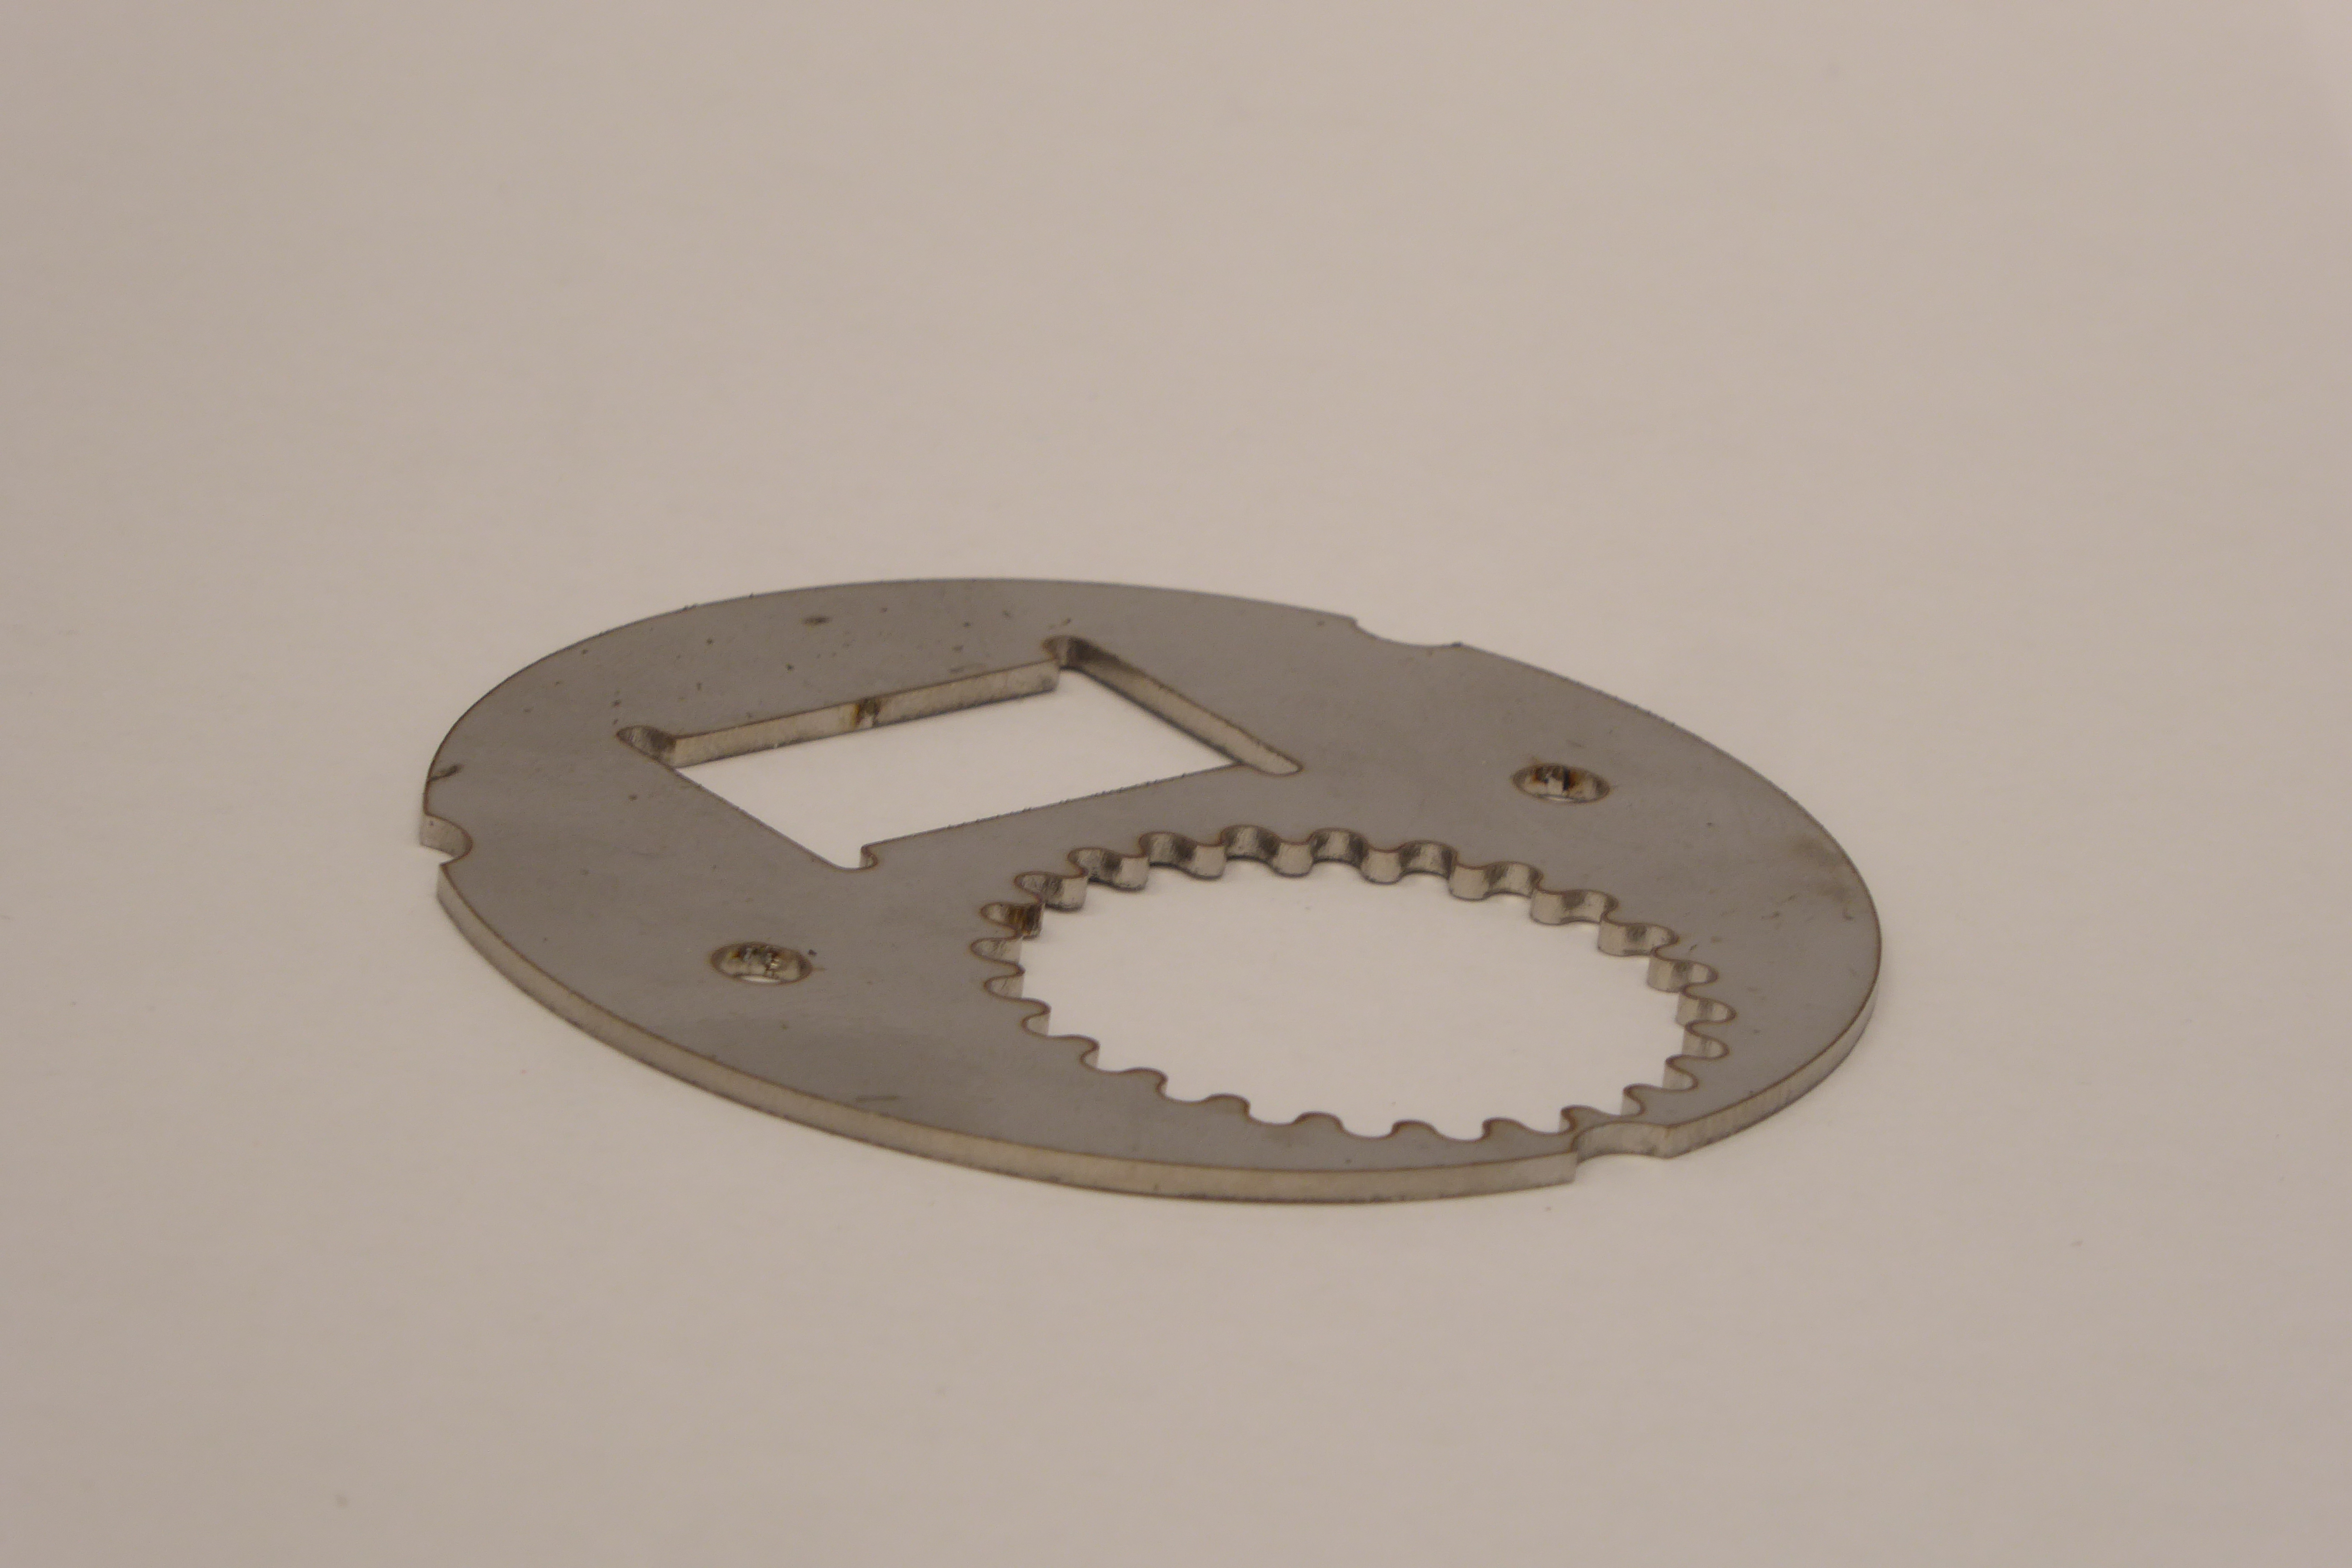
Label: Bottle Opener - Inlay